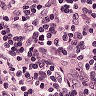
Metastatic tissue present: no